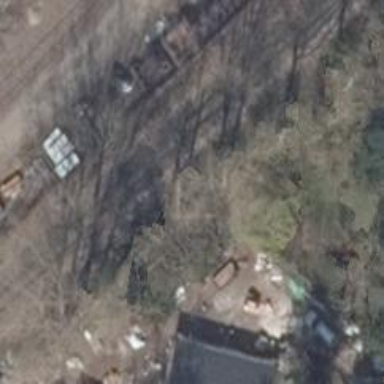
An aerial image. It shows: Railway signal.